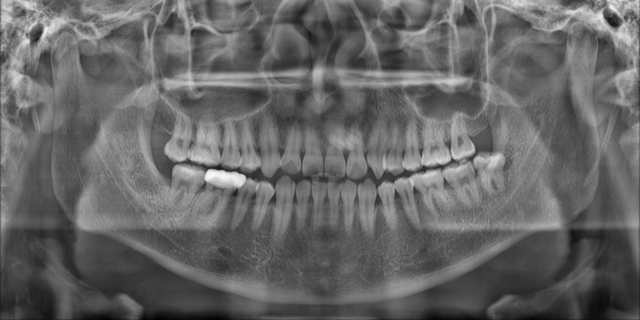
adult